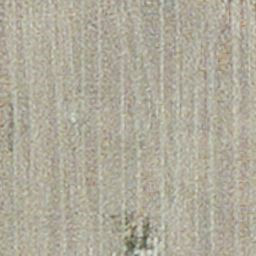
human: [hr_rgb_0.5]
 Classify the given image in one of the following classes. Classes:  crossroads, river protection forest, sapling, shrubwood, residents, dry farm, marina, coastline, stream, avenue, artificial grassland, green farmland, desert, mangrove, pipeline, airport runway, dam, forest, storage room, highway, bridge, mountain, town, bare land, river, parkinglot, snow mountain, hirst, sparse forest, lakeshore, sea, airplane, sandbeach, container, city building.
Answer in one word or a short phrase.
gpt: dry farm